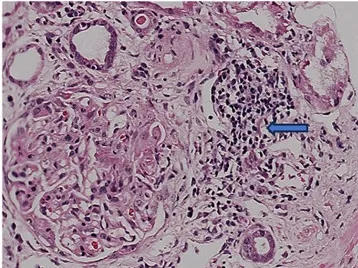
Renal histopathology. The labels in. Refer to the large cell crescent body, and ,plasma cell infiltration in kidney pathology.
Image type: pathology (h&e)